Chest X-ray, PA view. Patient: 61 years old, sex M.
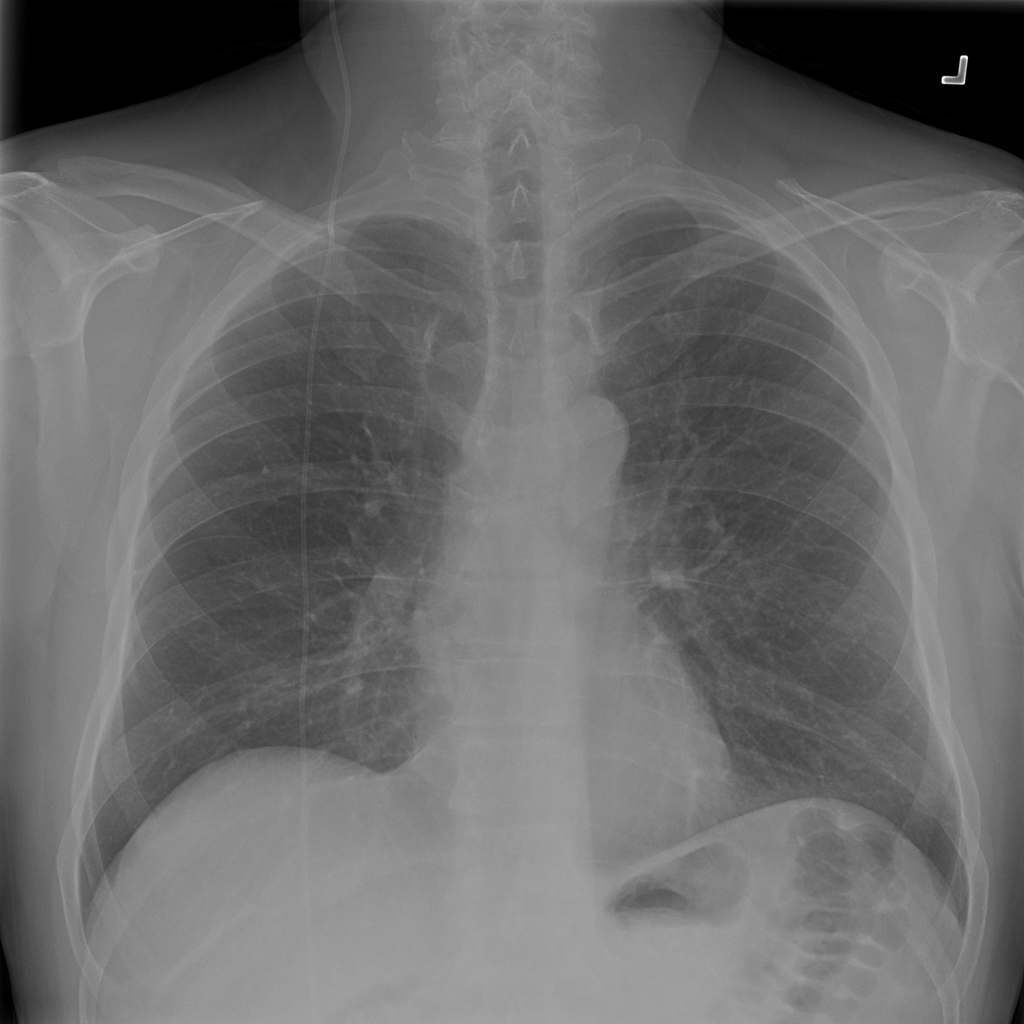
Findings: No Finding